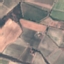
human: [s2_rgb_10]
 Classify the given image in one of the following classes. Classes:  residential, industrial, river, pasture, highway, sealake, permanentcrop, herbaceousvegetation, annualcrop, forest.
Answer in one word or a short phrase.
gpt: PermanentCrop